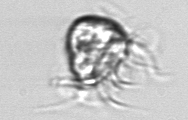
Label: Leegaardiella_ovalis